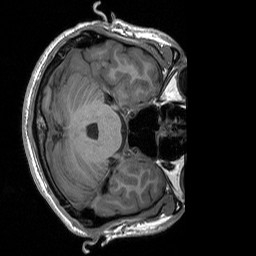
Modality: T1w
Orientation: axial
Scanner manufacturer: siemens
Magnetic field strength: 3 T
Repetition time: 1.76 s
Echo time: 0.0022 s